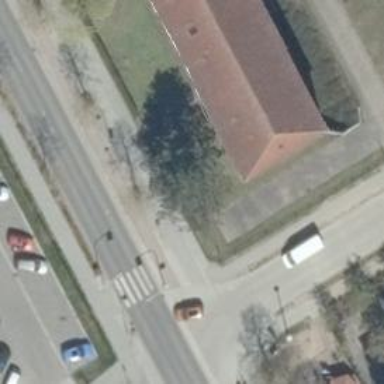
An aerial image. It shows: Broadleaved deciduous tree on the street.